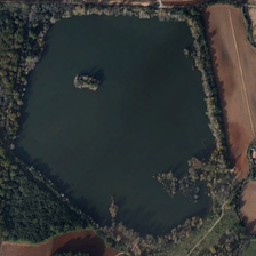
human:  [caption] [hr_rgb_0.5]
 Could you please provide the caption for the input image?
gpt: A pentagonal pond sits between the forest and the red fields surrounded by trees.

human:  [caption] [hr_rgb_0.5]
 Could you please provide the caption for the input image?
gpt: here lies a pentagonal pond with a little island in it surrounded by woods and bare land .

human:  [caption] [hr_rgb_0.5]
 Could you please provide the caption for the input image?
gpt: The Pentagon pond is lying in the forest and is a red field surrounded by trees.

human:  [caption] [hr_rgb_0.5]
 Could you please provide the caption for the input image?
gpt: the pond with trees in it is next to a piece of trees and a tract of farmland .

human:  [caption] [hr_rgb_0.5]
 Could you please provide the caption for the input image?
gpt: A pentagonal pond is located between a forest and a red field surrounded by trees.